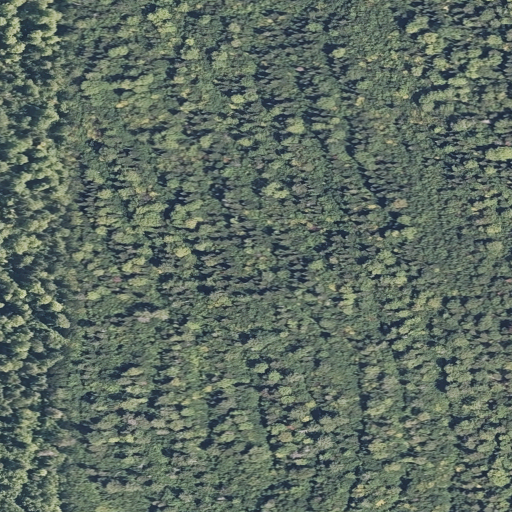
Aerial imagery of ridge(s) in Maine named Sheldon Ridge containing mixed forest, deciduous forest, and evergreen forest